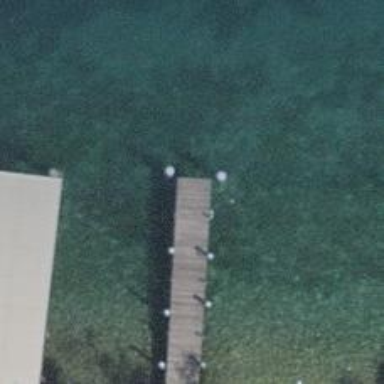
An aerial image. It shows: Man-made pier.